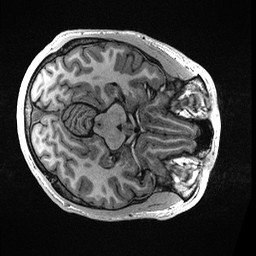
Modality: T1w
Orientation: axial
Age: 24
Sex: male
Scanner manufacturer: ge
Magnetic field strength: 3 T
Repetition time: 0.006952 s
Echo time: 0.00292 s